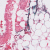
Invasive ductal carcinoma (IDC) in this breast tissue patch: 0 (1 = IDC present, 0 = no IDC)